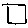
Label: square